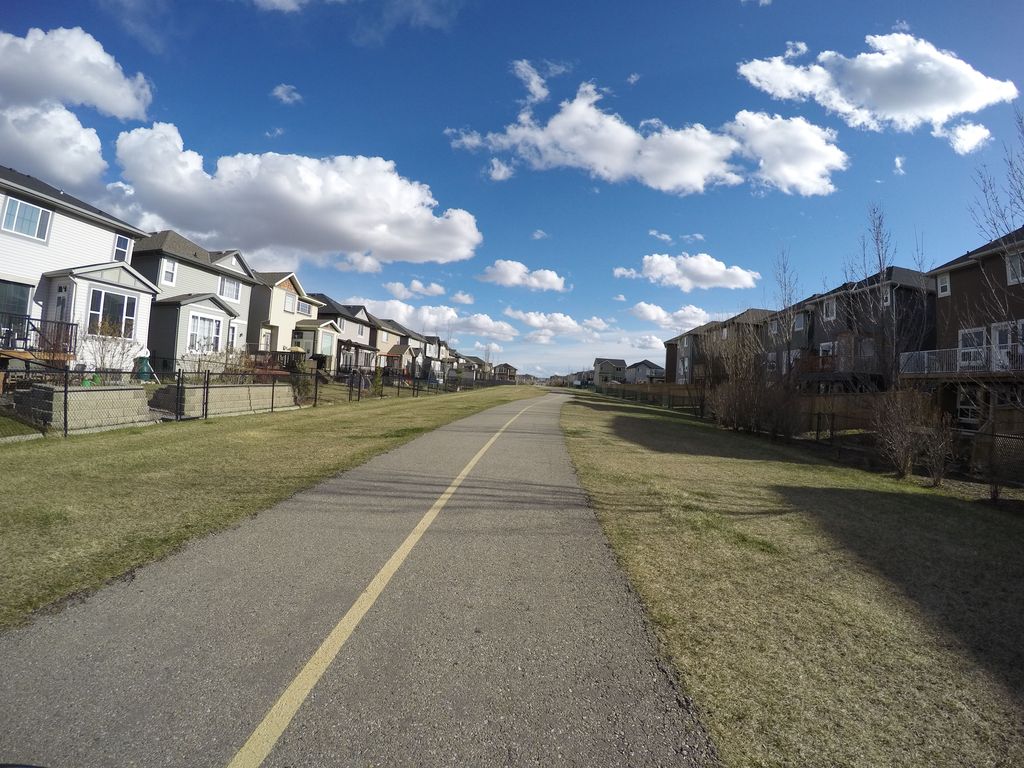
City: calgary